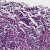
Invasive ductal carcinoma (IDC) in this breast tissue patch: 0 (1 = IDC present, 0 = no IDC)